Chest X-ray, PA view. Patient: 42 years old, sex F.
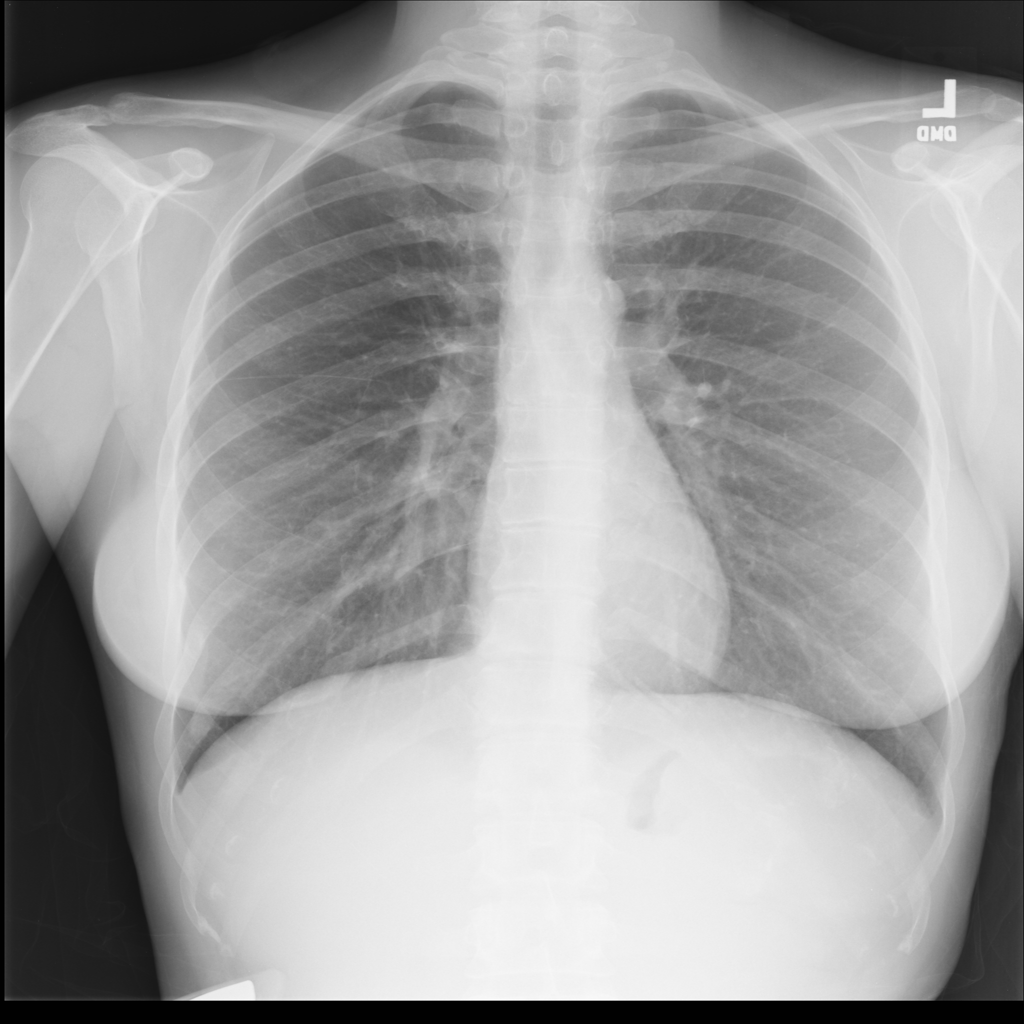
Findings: No Finding